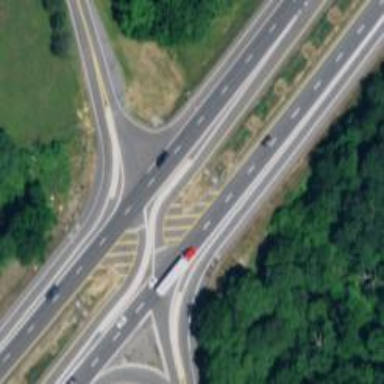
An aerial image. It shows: Trunk link highway with asphalt surface.